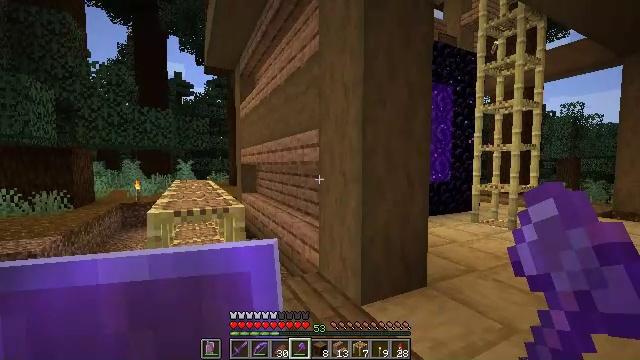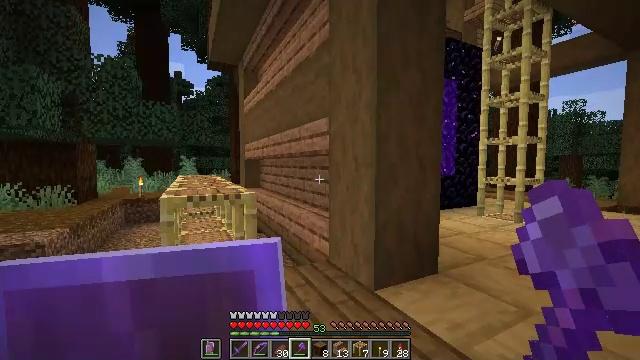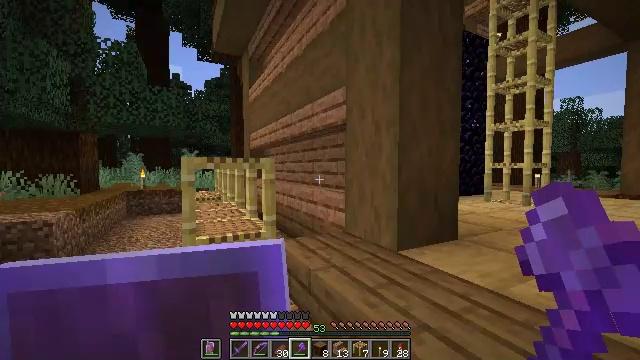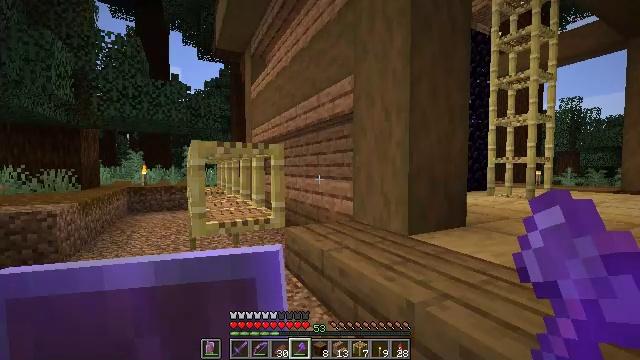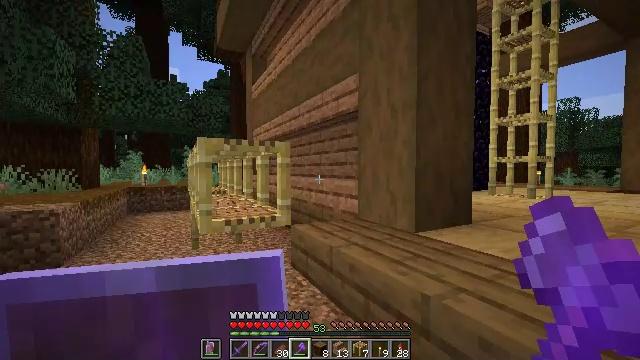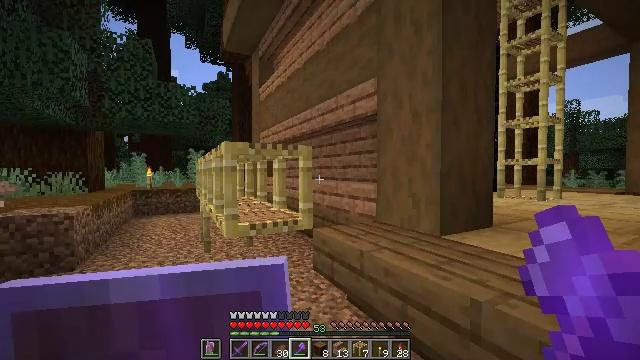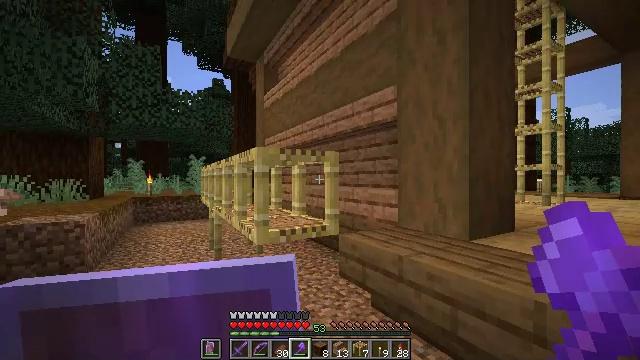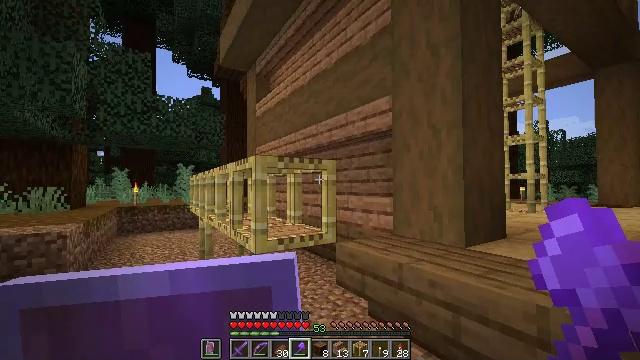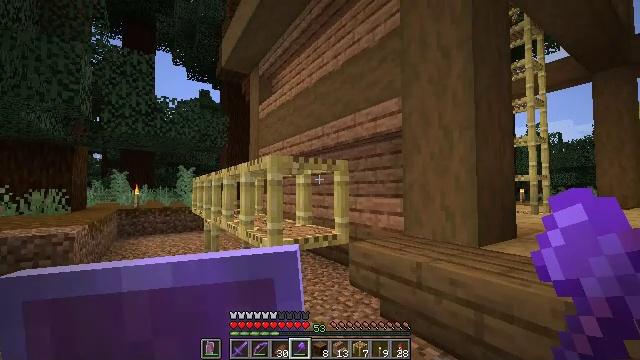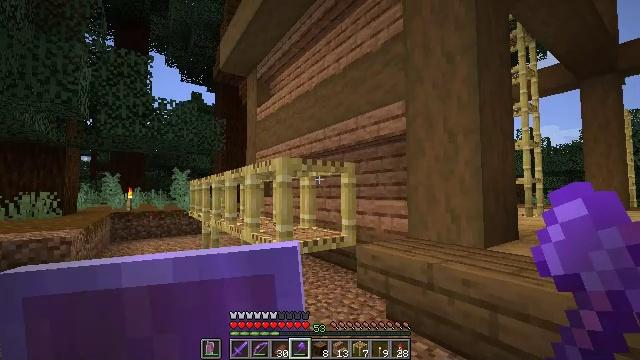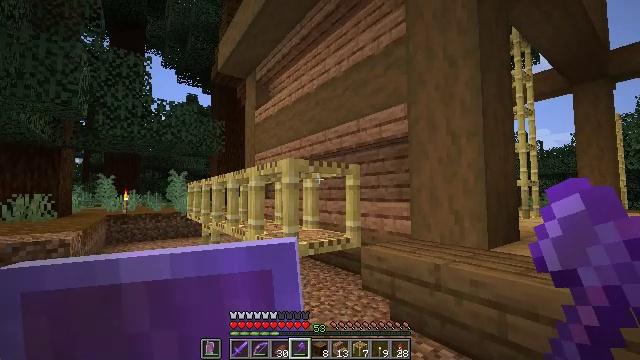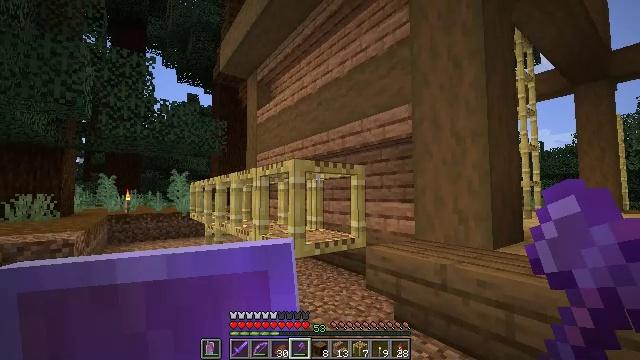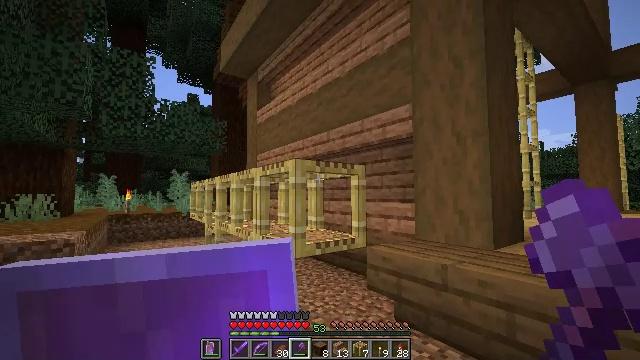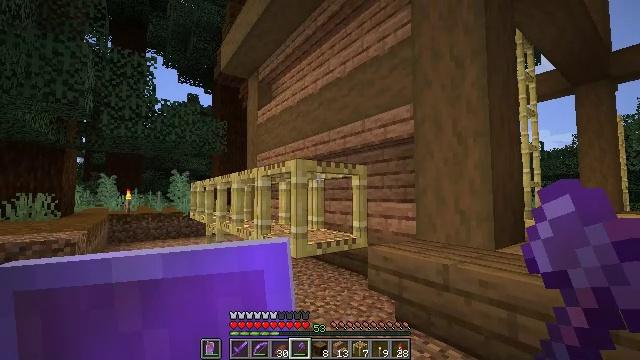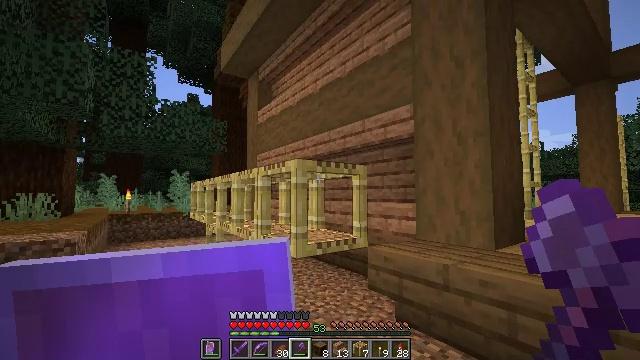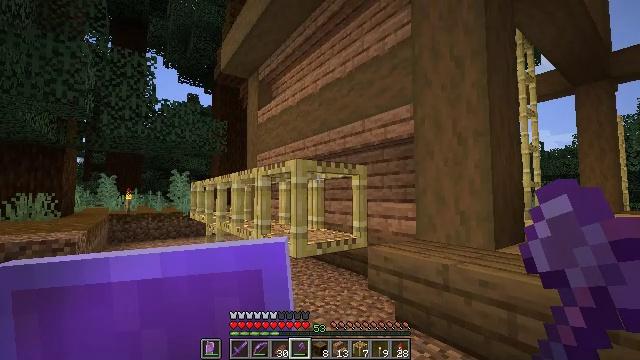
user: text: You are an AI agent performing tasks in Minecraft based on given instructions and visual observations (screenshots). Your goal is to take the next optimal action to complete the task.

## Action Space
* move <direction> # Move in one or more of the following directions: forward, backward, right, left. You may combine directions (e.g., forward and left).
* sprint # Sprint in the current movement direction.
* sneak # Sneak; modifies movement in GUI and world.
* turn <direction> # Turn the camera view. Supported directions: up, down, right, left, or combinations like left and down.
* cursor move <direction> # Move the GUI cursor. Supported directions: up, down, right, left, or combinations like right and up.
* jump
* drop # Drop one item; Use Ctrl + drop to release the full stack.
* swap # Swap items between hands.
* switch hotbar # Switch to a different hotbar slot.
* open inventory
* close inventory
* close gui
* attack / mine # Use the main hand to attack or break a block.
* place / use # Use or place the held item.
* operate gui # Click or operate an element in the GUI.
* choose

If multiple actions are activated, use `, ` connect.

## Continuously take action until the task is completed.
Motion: motion action
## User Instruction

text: Regularly mine jungle stairs for reusing.
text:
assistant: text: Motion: move left
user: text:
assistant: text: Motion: move left
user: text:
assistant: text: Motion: move left
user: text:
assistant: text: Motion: move left
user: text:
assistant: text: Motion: move left
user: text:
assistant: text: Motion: move left, turn right and up
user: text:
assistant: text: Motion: move left, turn right and up
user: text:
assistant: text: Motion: move left
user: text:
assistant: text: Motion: turn right
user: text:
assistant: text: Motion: turn right
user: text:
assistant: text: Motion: no_op
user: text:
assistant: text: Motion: no_op
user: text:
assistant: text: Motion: no_op
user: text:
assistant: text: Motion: no_op
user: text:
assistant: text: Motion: no_op
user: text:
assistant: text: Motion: no_op
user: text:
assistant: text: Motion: no_op
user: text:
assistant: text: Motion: no_op
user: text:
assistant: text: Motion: no_op
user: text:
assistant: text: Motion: no_op
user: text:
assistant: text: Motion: no_op
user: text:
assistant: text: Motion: no_op
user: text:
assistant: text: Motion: no_op
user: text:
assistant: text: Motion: no_op
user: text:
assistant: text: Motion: no_op
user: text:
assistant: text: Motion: turn right and up
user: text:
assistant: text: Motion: turn right and up
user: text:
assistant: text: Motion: turn right and up
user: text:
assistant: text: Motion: no_op
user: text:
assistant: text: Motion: no_op